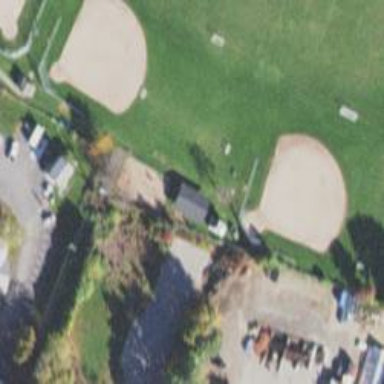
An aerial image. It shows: Softball pitch used for baseball games.